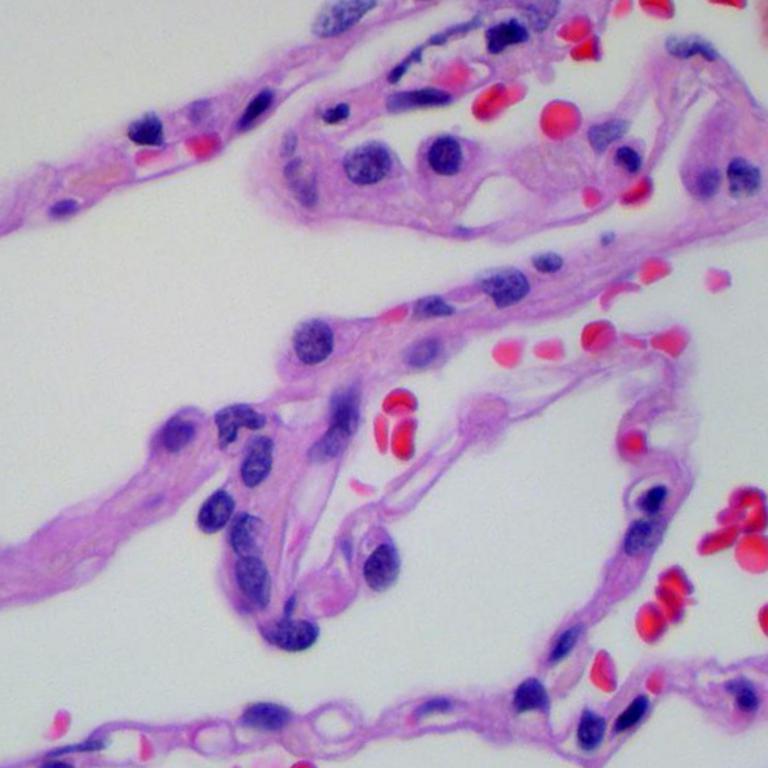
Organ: lung
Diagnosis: benign